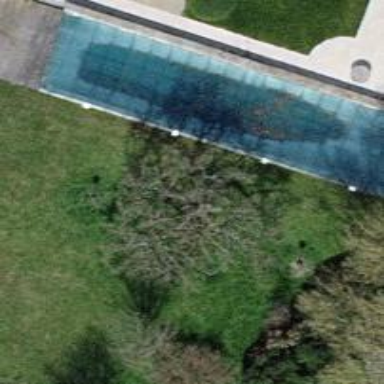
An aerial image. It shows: Swimming pool located in leisure land.